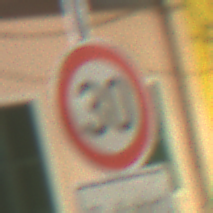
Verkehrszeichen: Geschwindigkeit30
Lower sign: HinweiseAufGefahrenDurchVerbaleAngabe11
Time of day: Night
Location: Outdoor (Urban)
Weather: PartlyCloudy
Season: NotSpecified
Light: Artificial